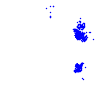
Particle: electron